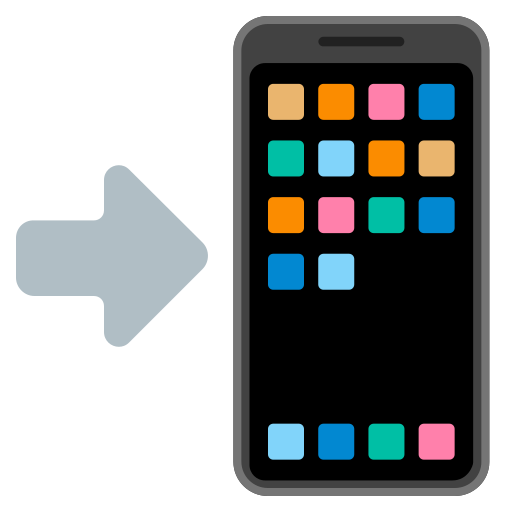
Emoji: 📲